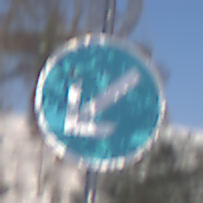
Verkehrszeichen: VorgeschriebeneVorbeifahrtLinks
Umgebung: Outdoor, Nature
Tageszeit: MorningAfternoon
Wetter: PartlyCloudy
Licht: Natural
Jahreszeit: Winter
Kontrast: HighContrast